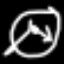
Label: clock